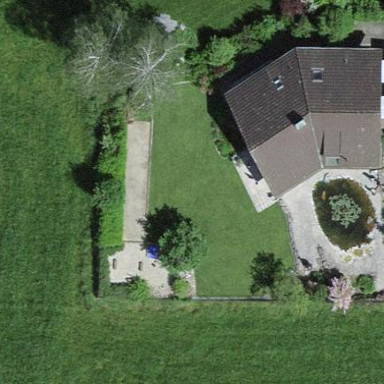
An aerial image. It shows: Simple and straightforward house.